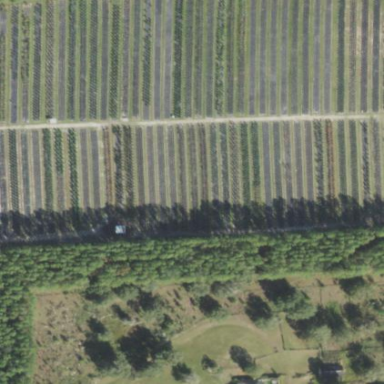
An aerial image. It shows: Plant nursery specializing in trees.